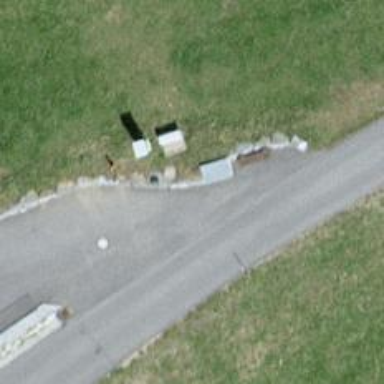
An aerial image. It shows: Bench for seating.